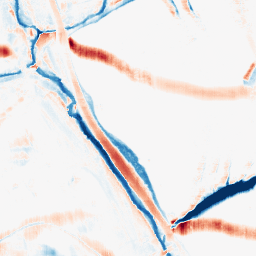
Category: morphological
Decomposition family: morphological_rect
Decomposition parameters: operation: average
width: 10
height: 20
Upsampling method: edge_directed
Upsampling parameters: scale: 4
Upsampling scale: 4